Question: I have a Student table in my sqlserver 2008 with following data:

Now when I provide two dates (eg. from date as '2015-1-1' and to date as '2015-3-1') I should get the difference of sum for the specific dates not sum of total in between dates
> Difference between(sum(total marks) for 2015-3-1 and sum(total marks) for 2015-1-1)
i.e Difference(sum(54,80), sum(60,58)) which is 134 - 118 = 16
Thanks in advance
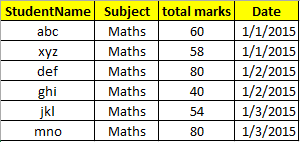
Answer: Use 'Conditional Aggregate' to do this.
'''
SELECT Isnull(Sum(CASE WHEN Date = '2015-1-1' THEN TotalMarks ELSE 0 END), 0) -
Isnull(Sum(CASE WHEN Date = '2015-3-1' THEN TotalMarks ELSE 0 END), 0)
FROM Student
'''